Question: i am working on a project with a <URL> that can support varying height for each nested view,
'''
<?xml version="1.0" encoding="utf-8"?>
<LinearLayout xmlns:android="http://schemas.android.com/apk/res/android"
android:layout_width="wrap_content"
android:layout_height="wrap_content"
android:background="@drawable/layout_border"
android:orientation="vertical">
<ImageView
android:id="@+id/imageView"
android:layout_width="wrap_content"
android:layout_height="wrap_content"
android:src="@drawable/ic_launcher" />
<TextView
android:id="@+id/textView"
android:layout_width="wrap_content"
android:layout_height="wrap_content"
android:background="@android:color/holo_blue_light" />
</LinearLayout>
'''
as you can see in the pictures, for wide images the ImageView takes too much vertical space,
this seems to not be an issue for narrow pictures,
how do i fix this?

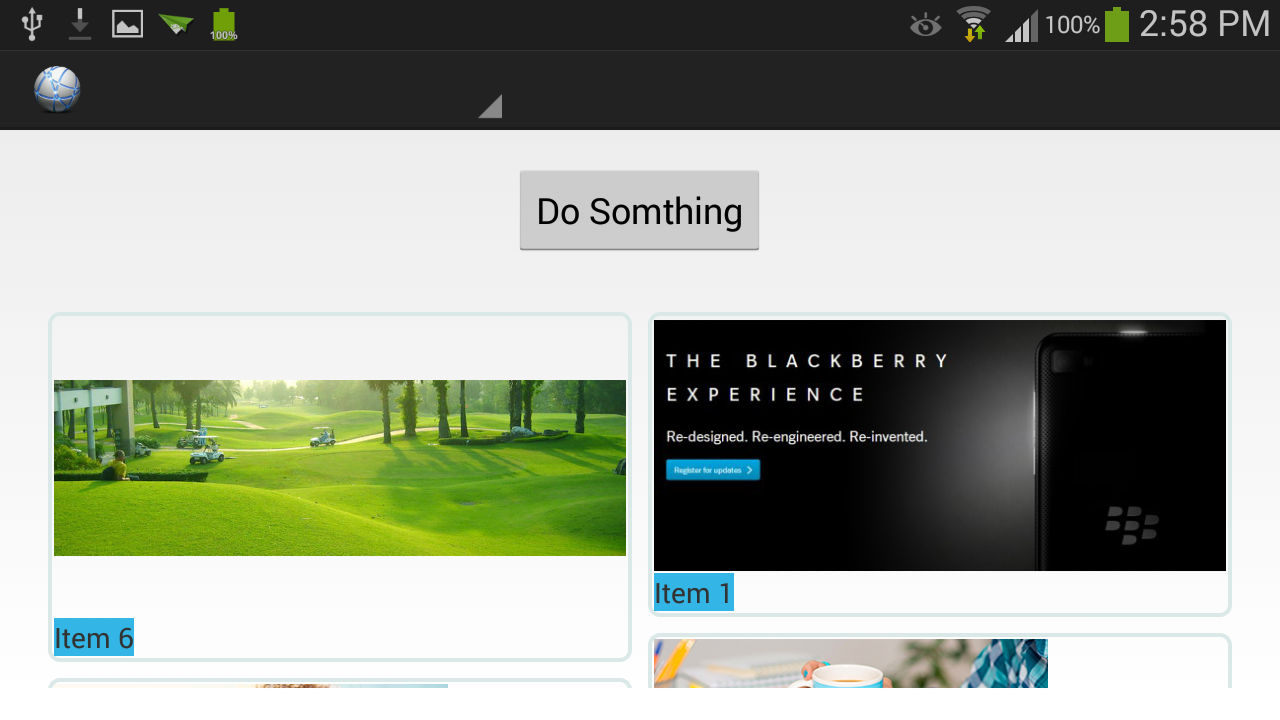
Answer: as <URL> suggested,
in <URL> they extended ImageView with the class "ScaleImageView"
that solved the problem (not really sure what the problem is and why ImageView isnt wrapping around the image, but that's the solution)